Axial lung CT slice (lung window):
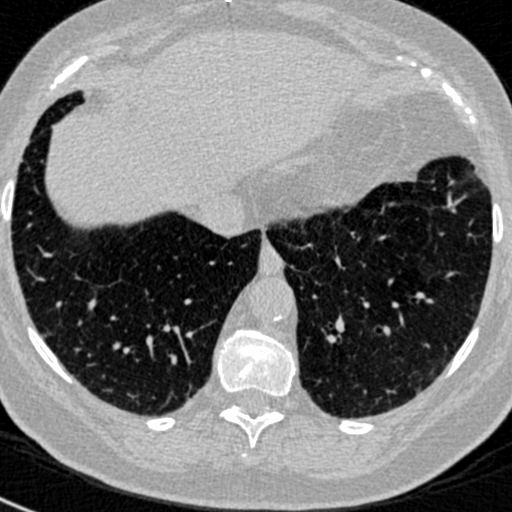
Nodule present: no